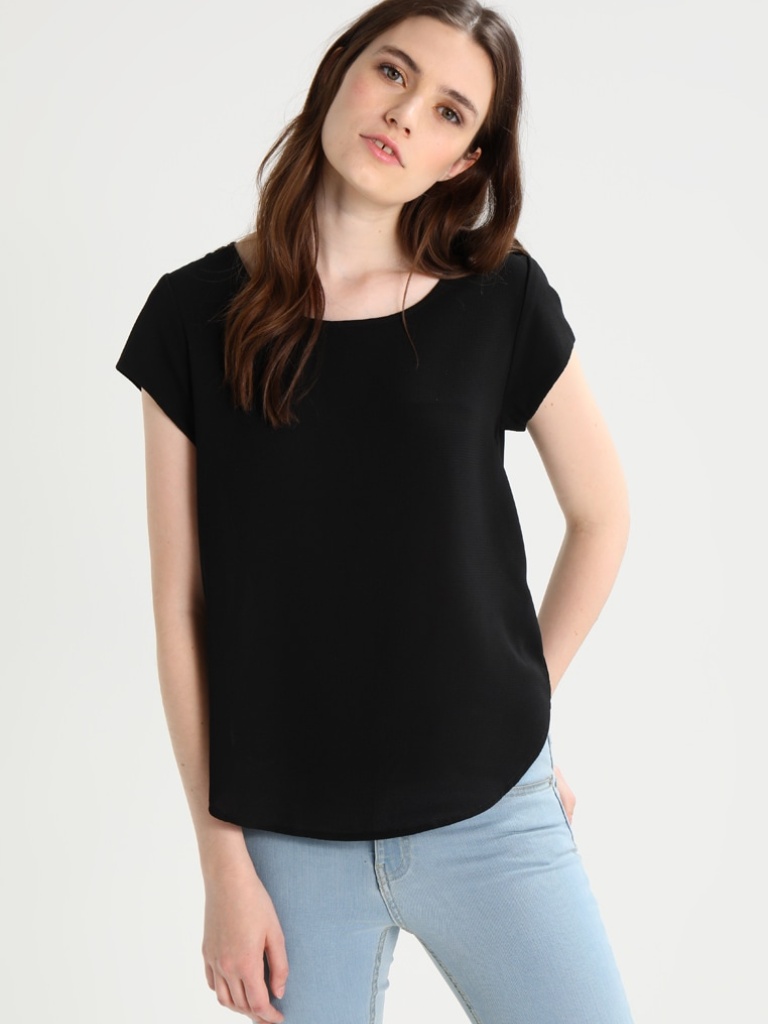
jersey relaxed short sleeve hip length Untucked crew t-shirt